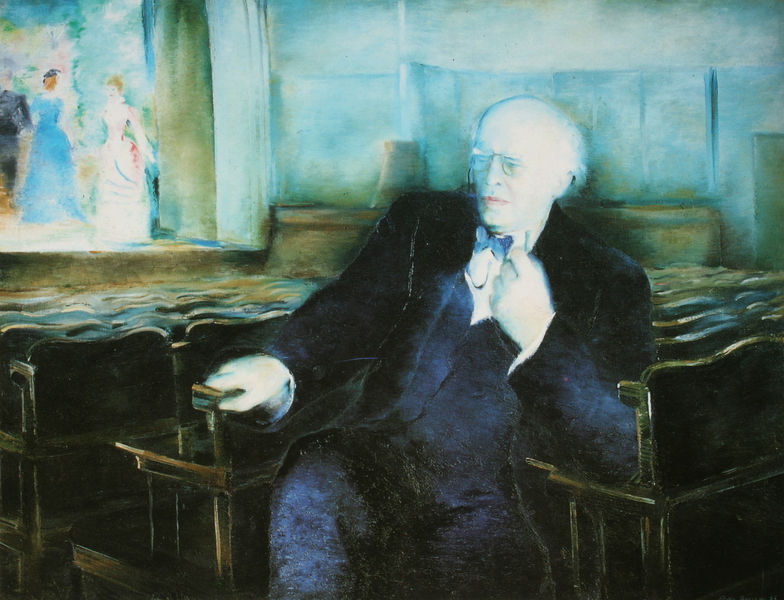
Titel: Stanislawskij, sitzend im Parkett
Künstler: Pjotr Wiljams
Standort: St. Petersburg
Institution: Russisches Museum
Schlagwörter: blau, dunkel, mann, frauen, sitzen, geste, hell, hintergrund, holz, licht, schwarz, stühle, weiss, anzug, portrait, porträt, sessel, bühne, theater, sitze, beleuchtung, fliege, schauspiel, brille, bänke, reihen, bestuhlung, schauspieler, stuhlreihen, sitzreihe, schauspielerinnen, intendant